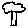
Label: tree